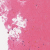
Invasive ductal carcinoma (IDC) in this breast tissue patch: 0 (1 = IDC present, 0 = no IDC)